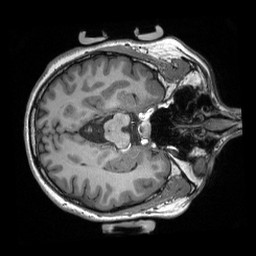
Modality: T1w
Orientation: axial
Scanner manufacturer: siemens
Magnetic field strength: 3 T
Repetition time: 2.3 s
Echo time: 0.00308 s